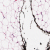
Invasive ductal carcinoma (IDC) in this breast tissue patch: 0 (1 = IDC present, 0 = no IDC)